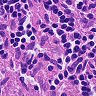
Metastatic tissue present: no